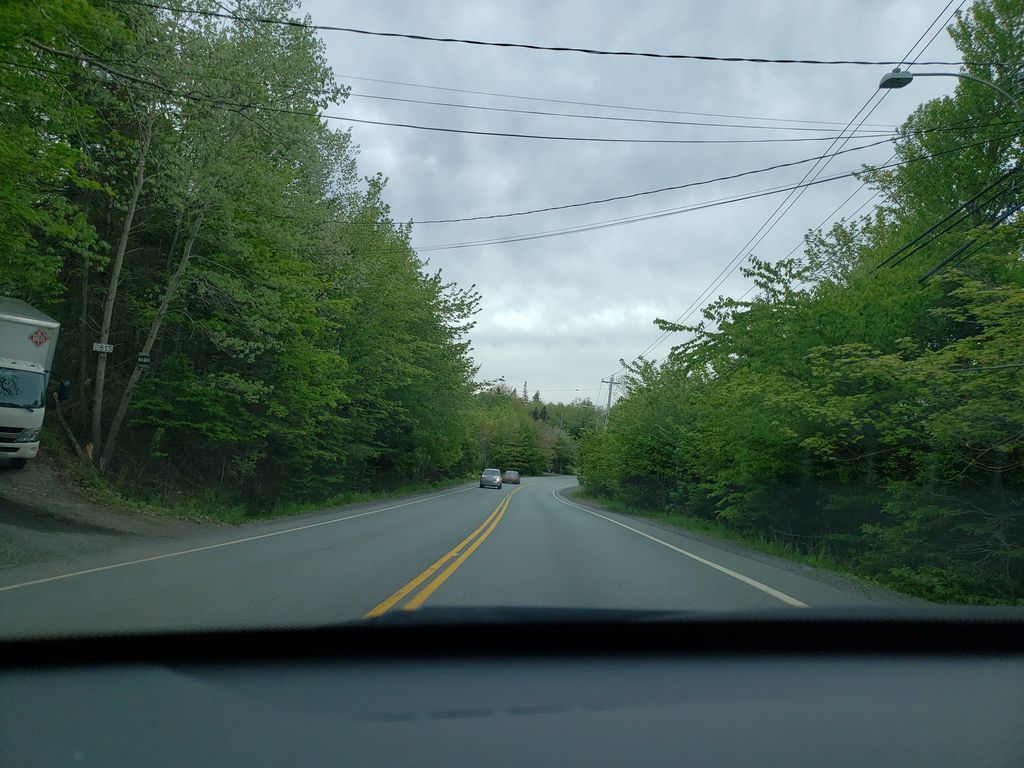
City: halifax